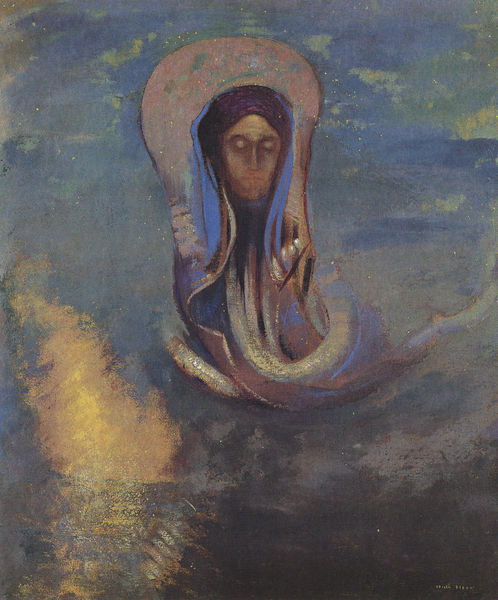
Titel: Oannes, Johannes
Künstler: Odilon Redon
Standort: Switzerland
Institution: Privatsammlung
Schlagwörter: blau, dunkel, feuer, gemälde, gott, hand, himmel, kopf, mann, meer, schatten, schlaf, umhang, wasser, weiß, wolken, aquarell, gelb, grün, abend, braun, finger, frankreich, frau, frisur, geschwungen, grau, haar, hell, hut, kreide, licht, mund, nase, ohr, pastell, schwarz, stirn, blick, rot, schleier, tuch, wolke, symbolismus, bart, kappe, mütze, arm, augen, falten, gesicht, halten, mensch, sehen, taube, tod, trauer, vollbart, hände, schauen, signatur, öl, natur, spiegelung, sonne, auge, figur, gold, haare, mantel, stoff, person, augenbrauen, kinn, lippe, lippen, ohren, rosa, traurig, fliegen, rund, engel, hellblau, kopfbedeckung, wangen, wellen, schlafen, umrisse, düster, abstrakt, dunst, lila, nebel, violett, dampf, luft, jugendstil, gesenkt, wange, gedanken, kinnbart, geschlossen, surreal, umriss, gestalt, spiel, dunkelgrau, flamme, munch, schweben, kontur, traum, sichel, greifen, gedanke, geschlossene augen, heiligenschein, diffus, androgyn, nimbus, hellgrau, jesus, strudel, mythos, wesen, vision, müde, erscheinung, reflex, schemen, maria, turban, gucken, himmelfahrt, geist, symbolistisch, hellgaru, magier, zauberer, rundformen, versinken, halo, luna, redon, moreau, nichts, odilon, odilon redon, meditativ, augen geschlossen, geschlosen, ackquarell, jeannie